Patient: sex M, age 33
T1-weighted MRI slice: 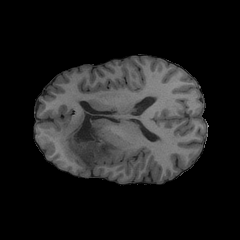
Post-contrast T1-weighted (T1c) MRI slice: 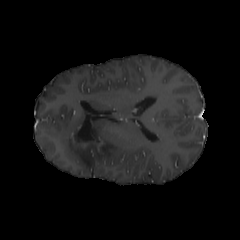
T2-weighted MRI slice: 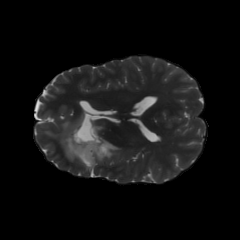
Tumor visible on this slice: yes
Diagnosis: Astrocytoma, IDH-mutant
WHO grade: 4